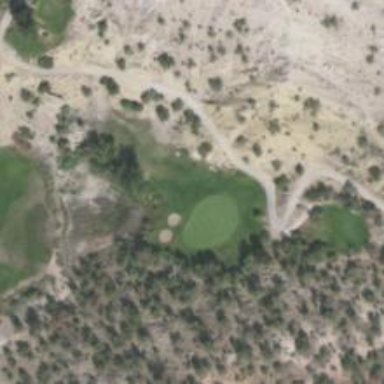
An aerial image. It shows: Golf hole.